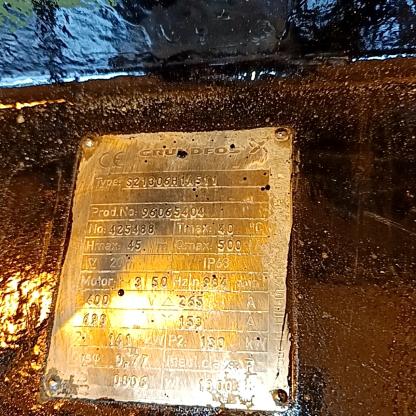
Klasa: tabliczka-znamionowa